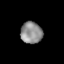
Tissue: lung
Cell type: Epithelial cells
Senescence score: 0.2028
Nuclear area (px): 465
Mean DAPI intensity: 139.441